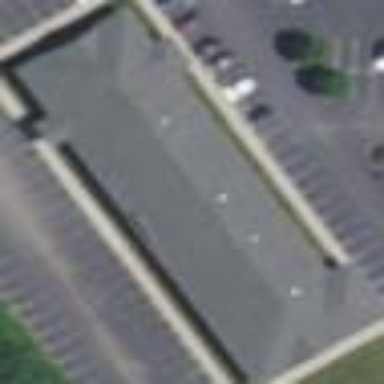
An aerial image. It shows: Clinic building.